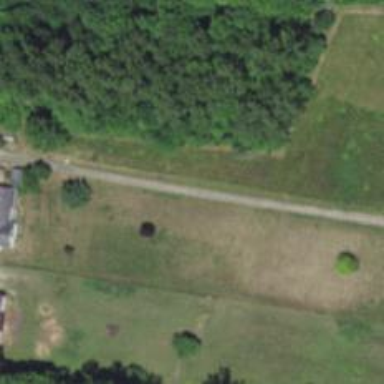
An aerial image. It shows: Driveway leading to service road.